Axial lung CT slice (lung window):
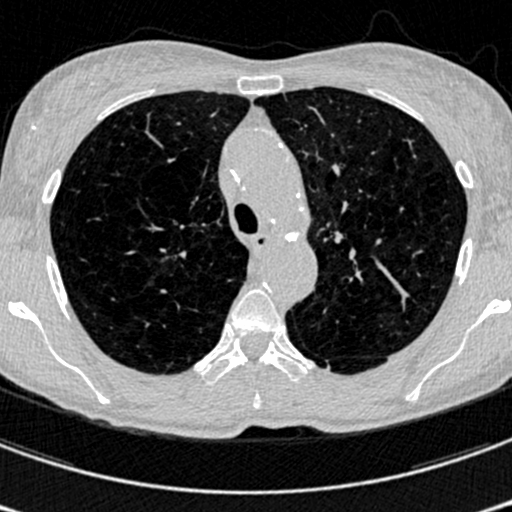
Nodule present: no